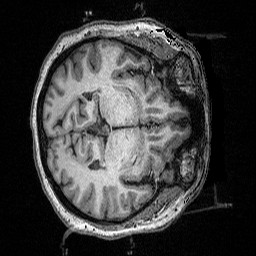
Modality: T1w
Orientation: axial
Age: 31
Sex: female
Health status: ill
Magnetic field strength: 3 T
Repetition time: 2.53 s
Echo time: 0.00331 s